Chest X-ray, AP view. Patient: 46 years old, sex M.
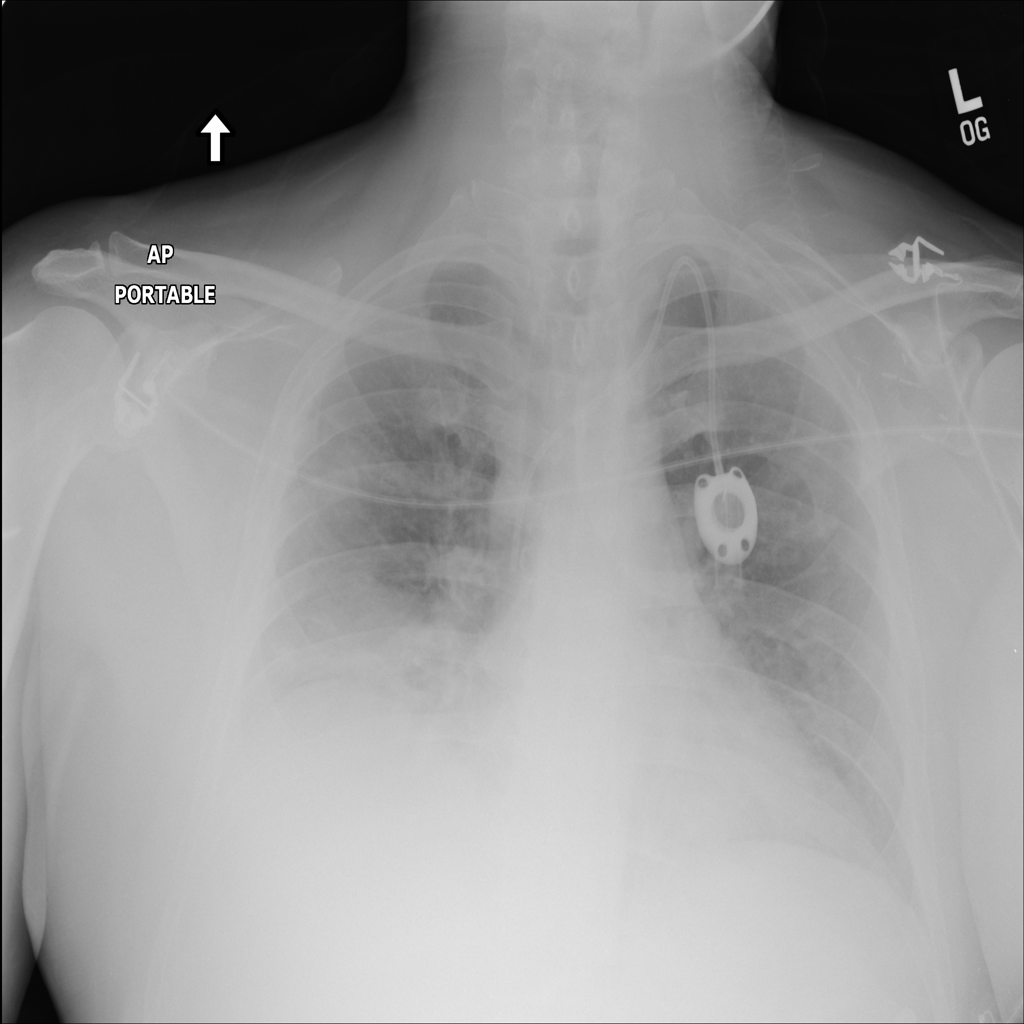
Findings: Mass, Nodule